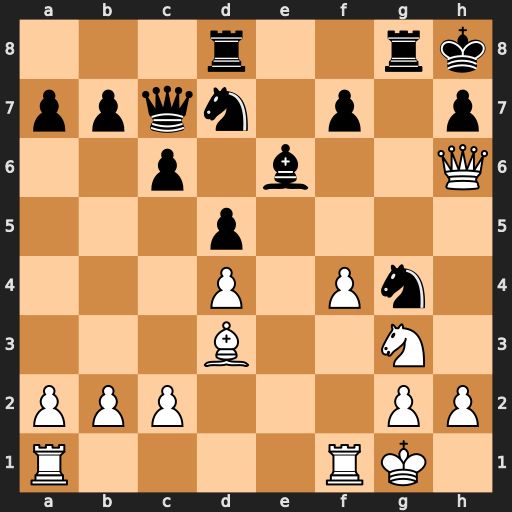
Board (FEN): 3r2rk/ppqn1p1p/2p1b2Q/3p4/3P1Pn1/3B2N1/PPP3PP/R4RK1
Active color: w
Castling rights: -
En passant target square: -
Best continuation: Qxh7#